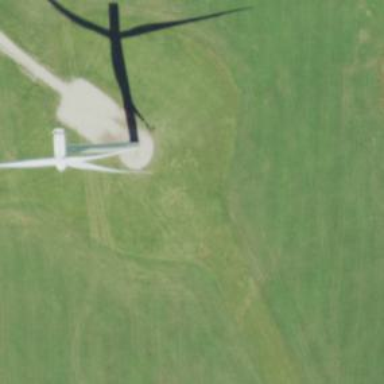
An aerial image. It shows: Wind power generator using wind turbines.